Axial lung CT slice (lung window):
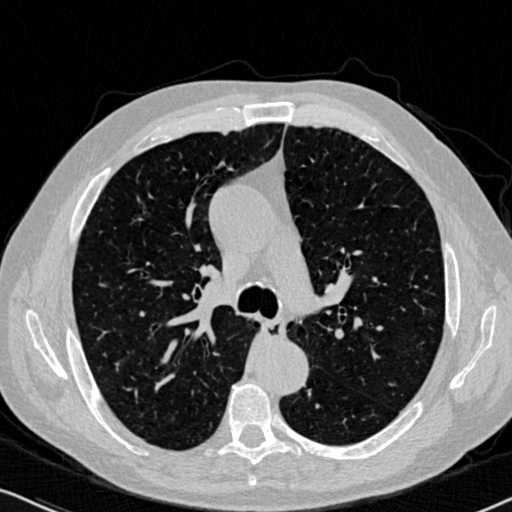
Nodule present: no